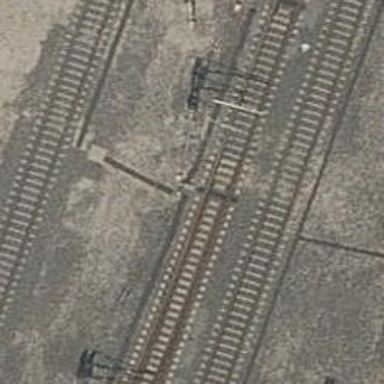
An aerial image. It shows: Railway track with contact line for electrification.